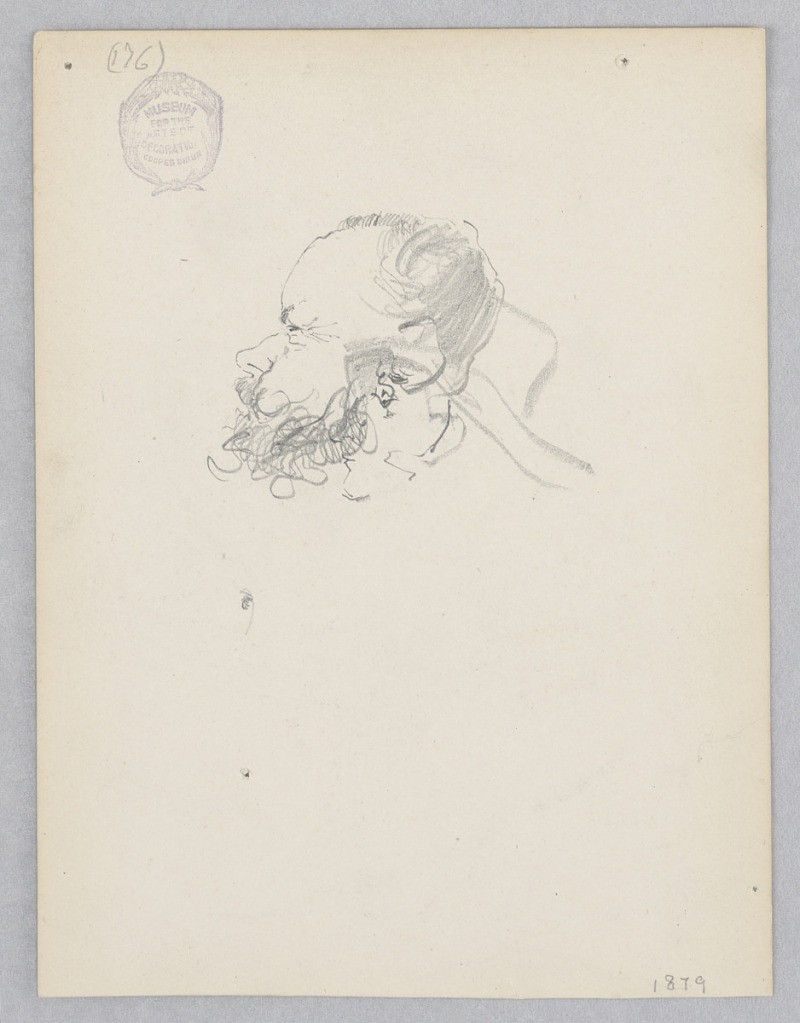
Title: Man
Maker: Robert Frederick Blum, American, 1857–1903
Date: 1879
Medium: Graphite on wove paper
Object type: Drawing
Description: Sketch of a male figure with a beard.; Detail of face and neck.